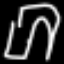
Label: pants